Interaction volume radius: 5 \u00c5
Interaction volume height: 15 \u00c5
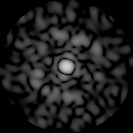
Disorder parameter: 0.8488